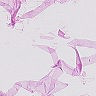
Metastatic tissue present: no